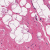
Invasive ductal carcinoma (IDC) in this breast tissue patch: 0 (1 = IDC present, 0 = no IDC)